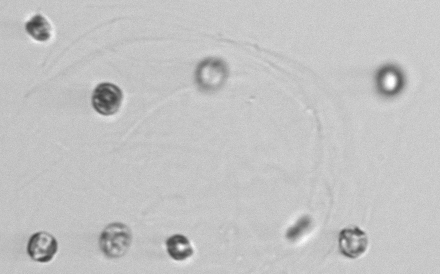
Label: Thalassiosira_sp_aff_mala